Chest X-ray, AP view. Patient: 40 years old, sex F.
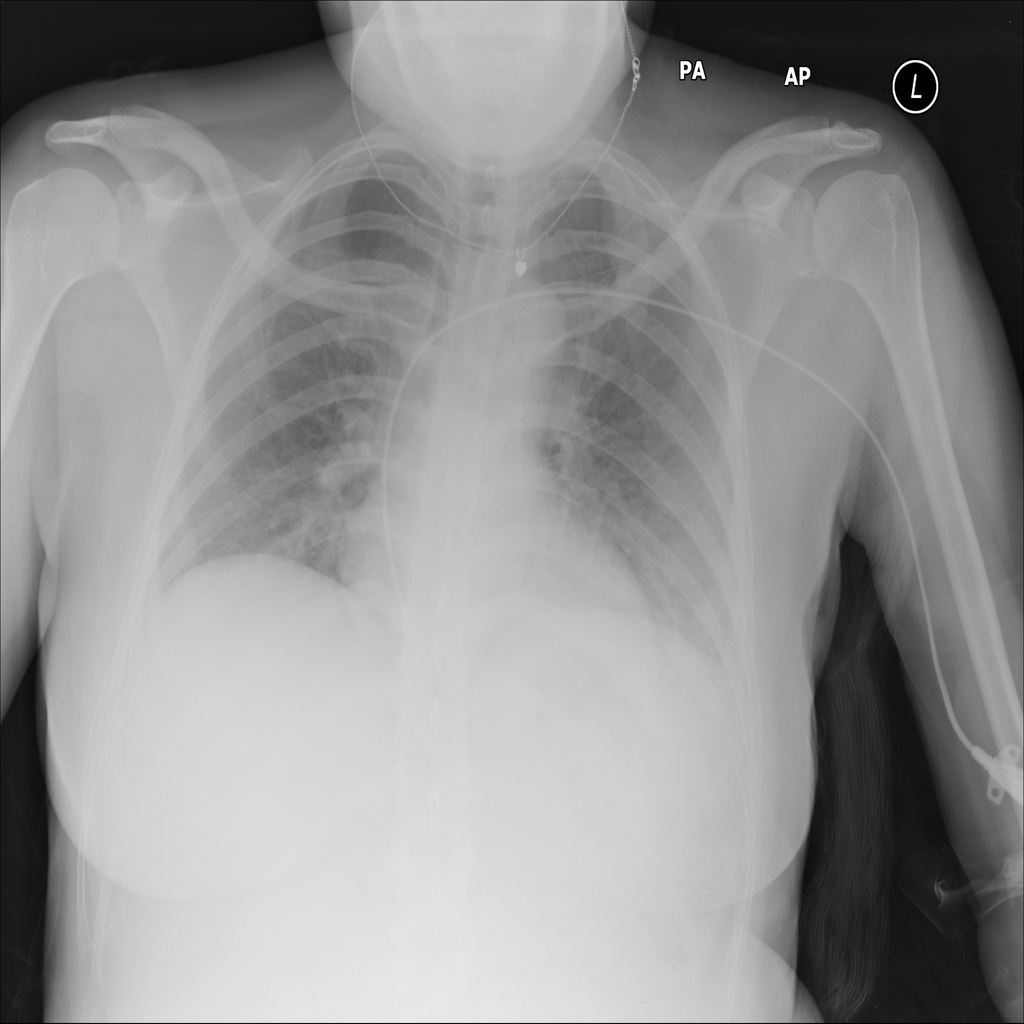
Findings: No Finding